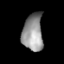
Tissue: lung
Cell type: Epithelial cells
Senescence score: 0.1999
Nuclear area (px): 737
Mean DAPI intensity: 148.55